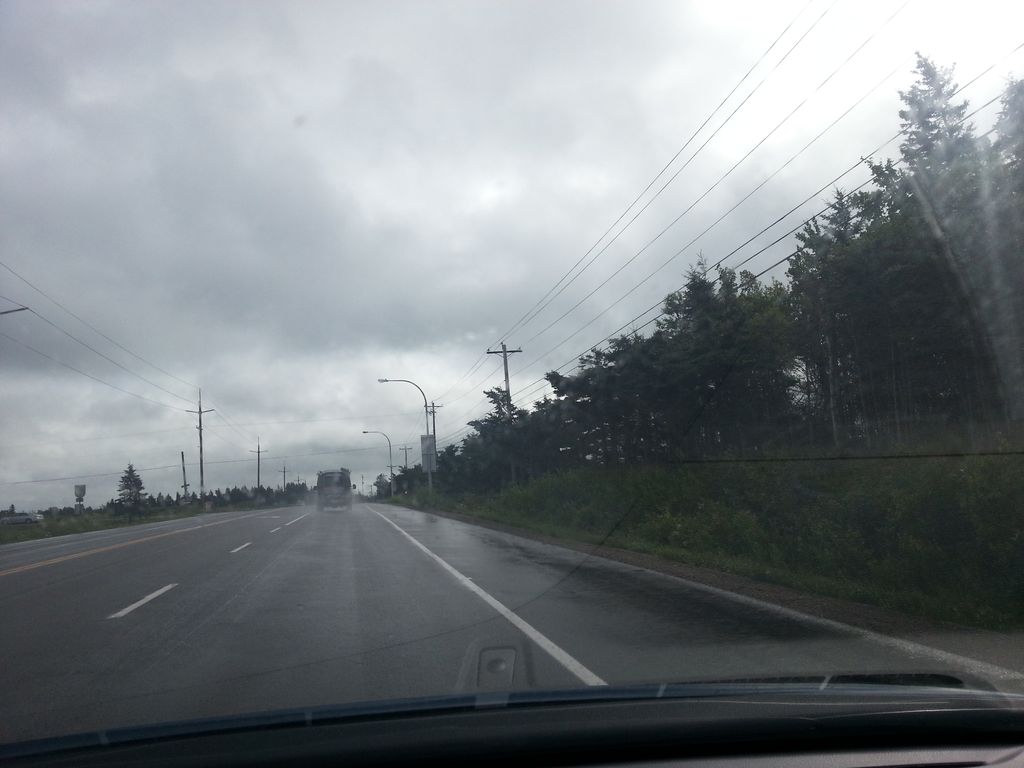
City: charlottetown